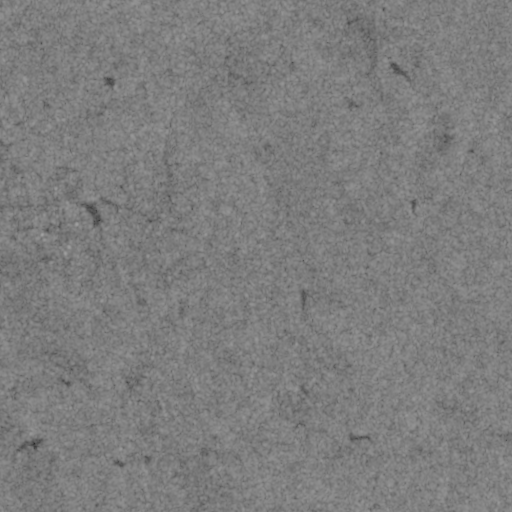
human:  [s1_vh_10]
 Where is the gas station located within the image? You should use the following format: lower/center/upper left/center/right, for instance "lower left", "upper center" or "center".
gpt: The gas station is located in the center left of the image.
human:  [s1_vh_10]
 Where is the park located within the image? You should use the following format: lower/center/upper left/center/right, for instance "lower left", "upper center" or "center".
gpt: The park is located in the upper left of the image.
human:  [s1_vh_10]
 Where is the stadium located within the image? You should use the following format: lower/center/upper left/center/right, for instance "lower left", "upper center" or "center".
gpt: The stadium is located in the center left of the image.
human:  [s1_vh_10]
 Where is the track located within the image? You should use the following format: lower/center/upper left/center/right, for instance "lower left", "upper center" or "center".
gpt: There is no track in the image.

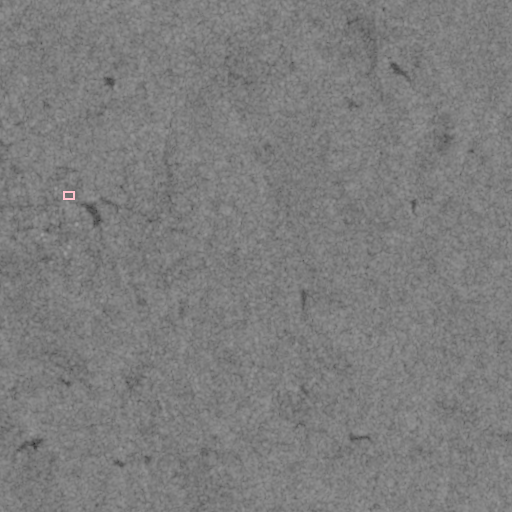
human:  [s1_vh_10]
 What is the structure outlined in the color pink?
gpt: The structure outlined in pink is a park.
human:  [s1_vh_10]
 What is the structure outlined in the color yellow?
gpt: There is no yellow outline.